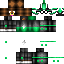
A female skeleton skin with dark skin, wearing brown long hair dressed in a green_skin armor chest and black pants, featuring a closed mouth.